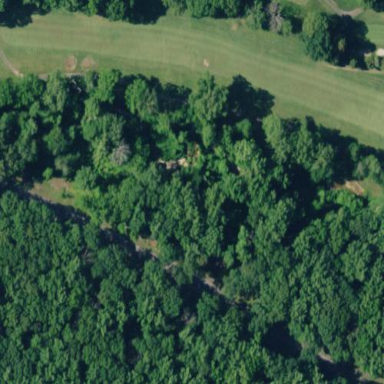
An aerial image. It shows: Rough area in golf course.